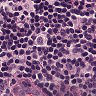
Metastatic tissue present: no